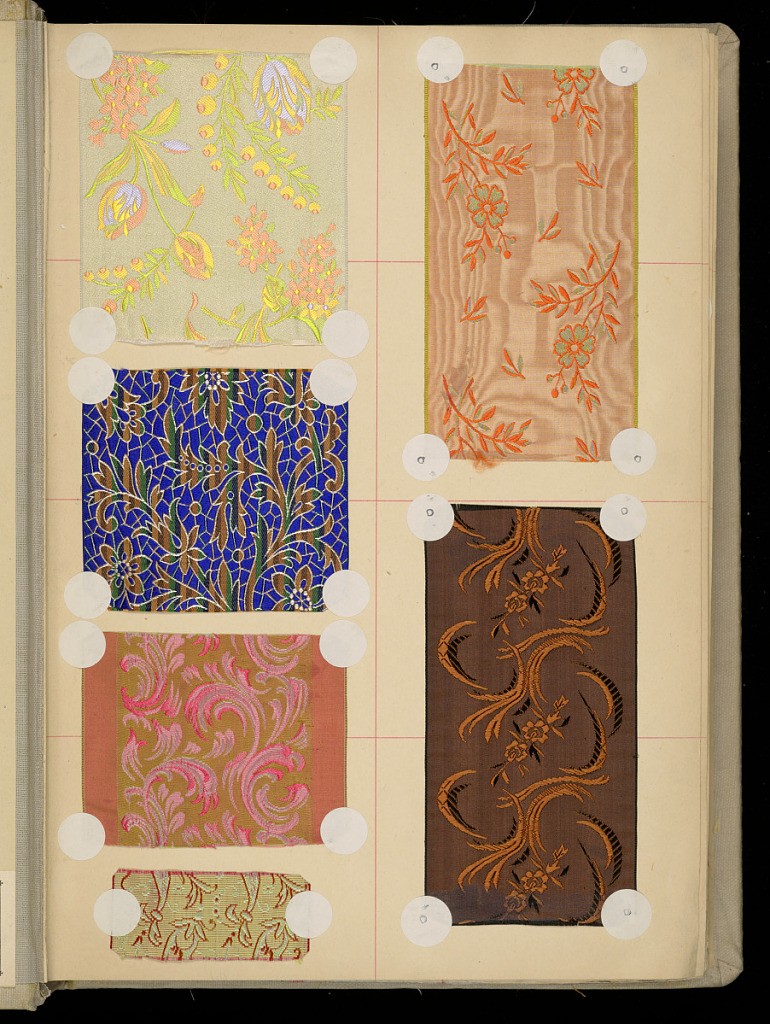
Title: Scrapbook of textile swatches
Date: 1899–1901
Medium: paper, silk
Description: Large book of samples of silk ribbons. Bound in gray cloth. Stickers marked with a "D" are domestic manufacture.